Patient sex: F
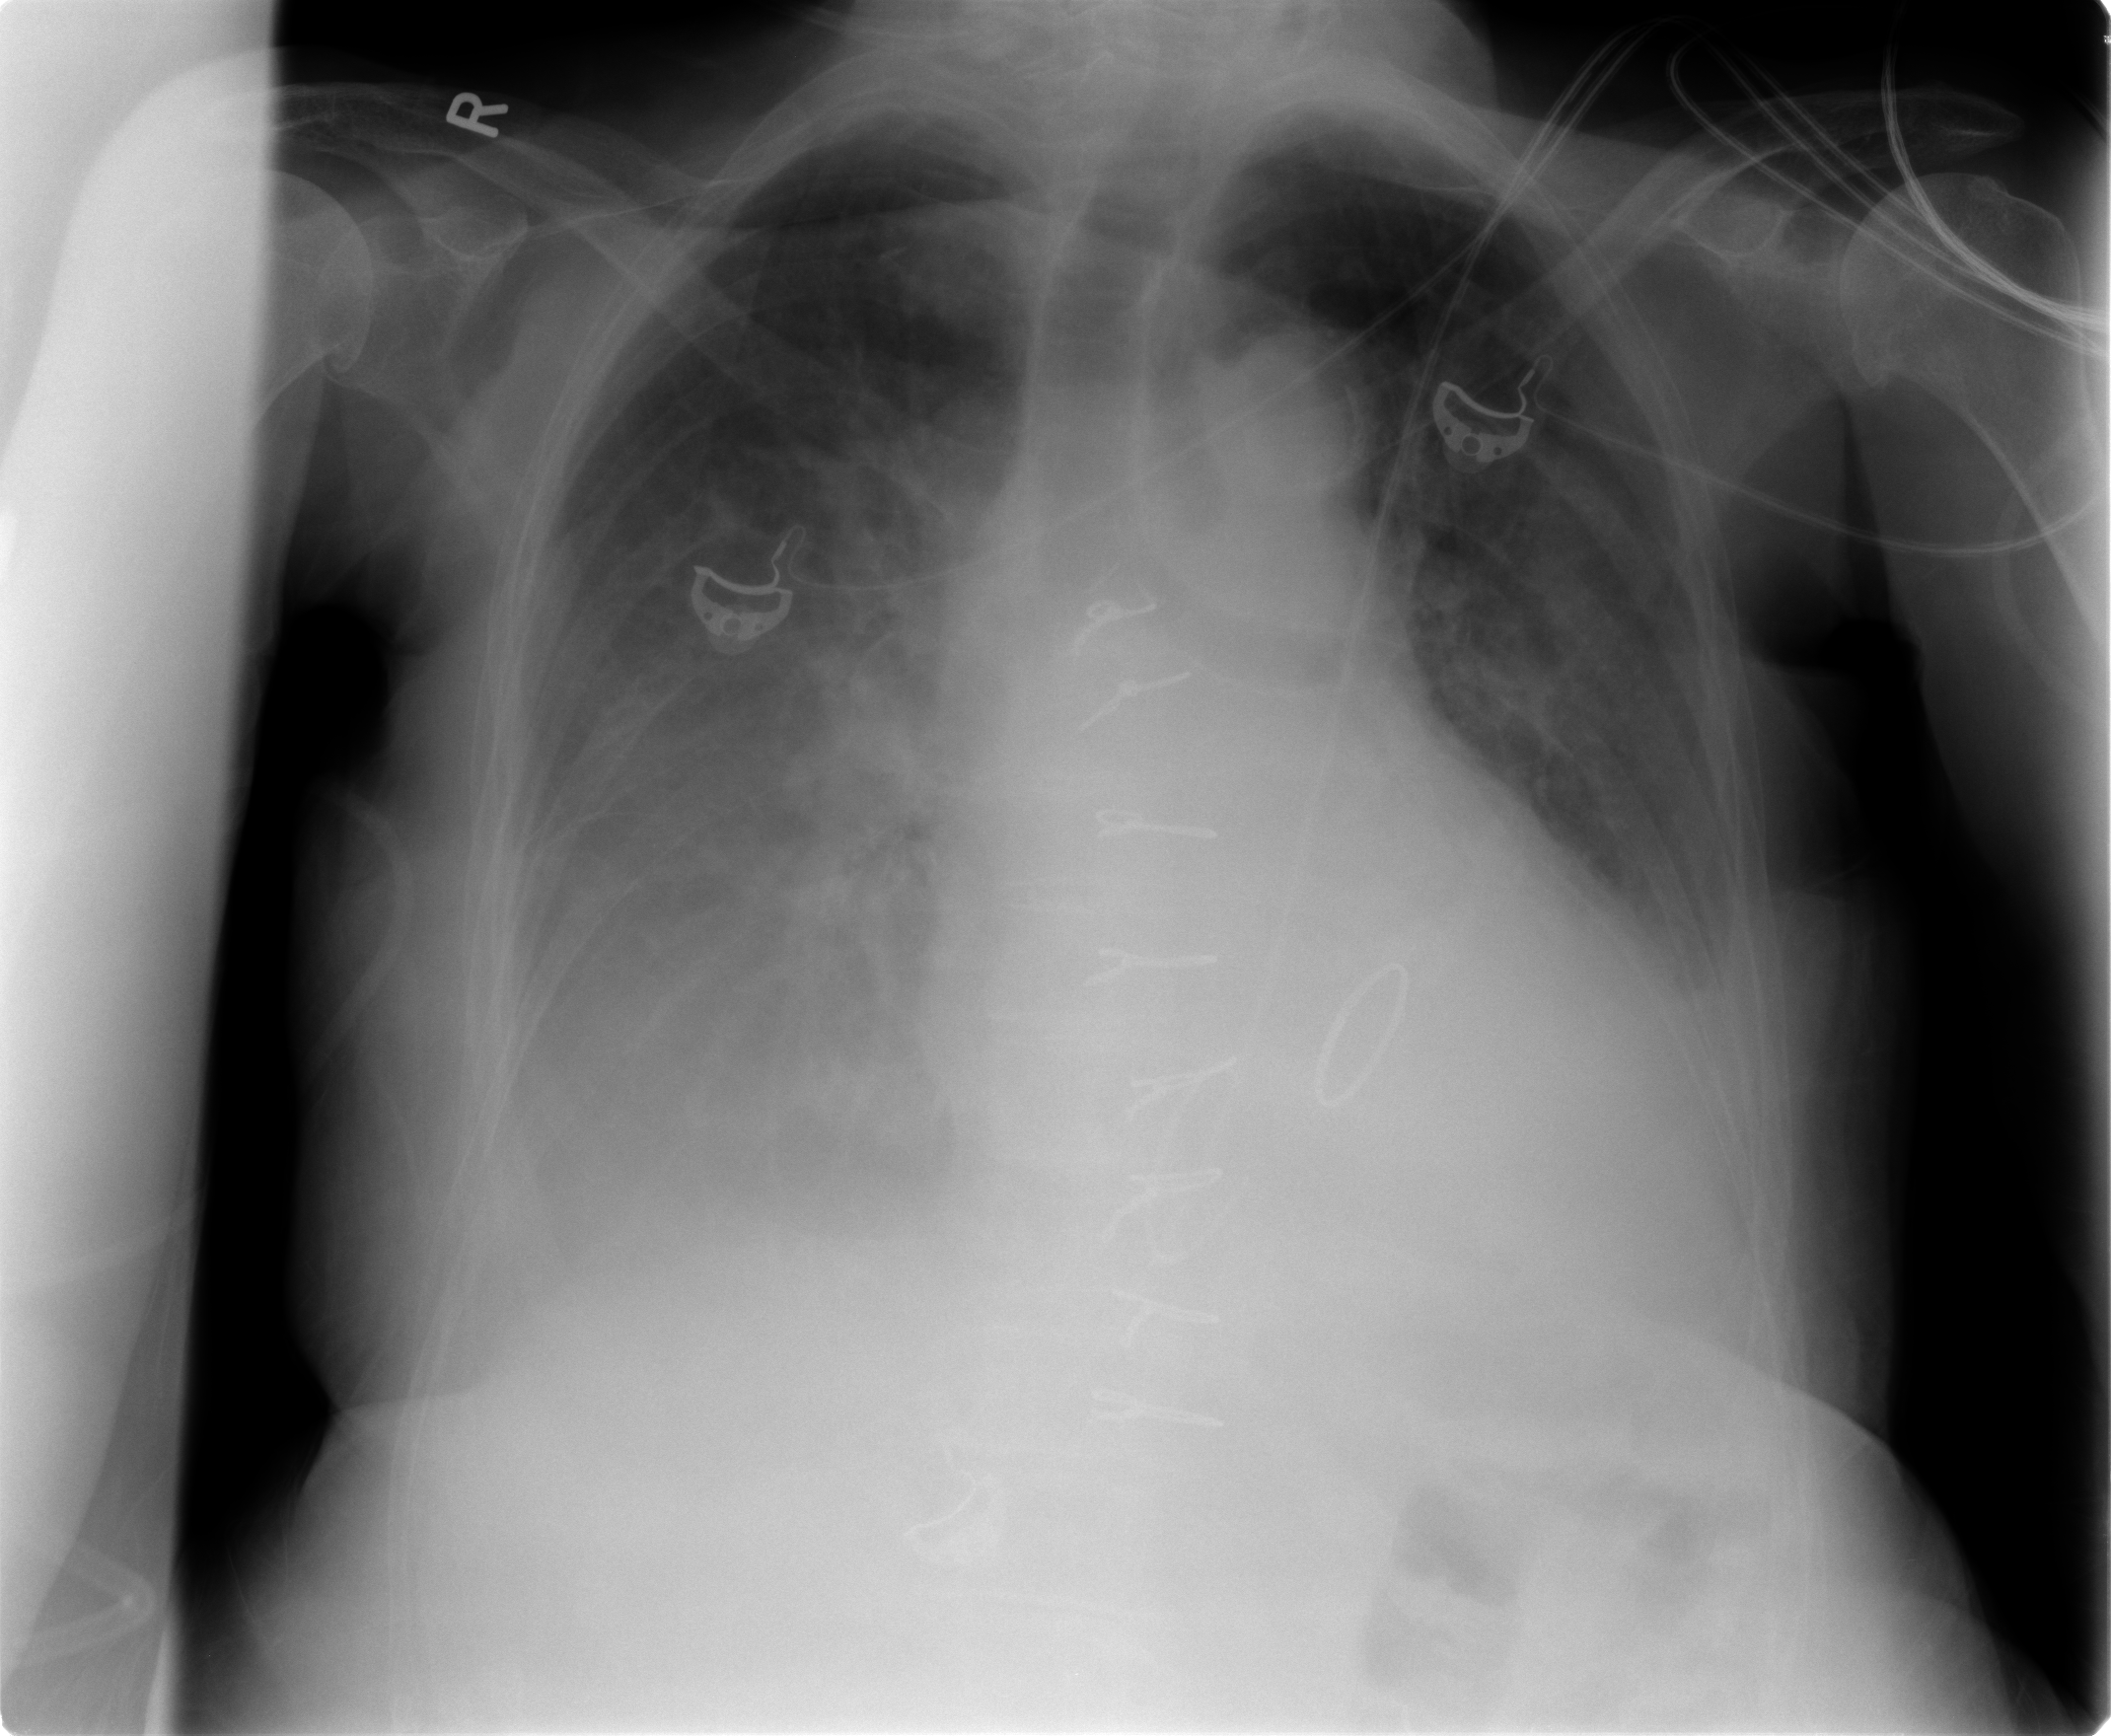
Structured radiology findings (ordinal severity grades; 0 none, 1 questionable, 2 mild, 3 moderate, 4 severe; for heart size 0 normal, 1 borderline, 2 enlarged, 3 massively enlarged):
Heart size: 2
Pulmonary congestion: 2
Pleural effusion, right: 3
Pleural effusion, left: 2
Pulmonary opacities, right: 2
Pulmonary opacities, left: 2
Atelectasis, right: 2
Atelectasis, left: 2